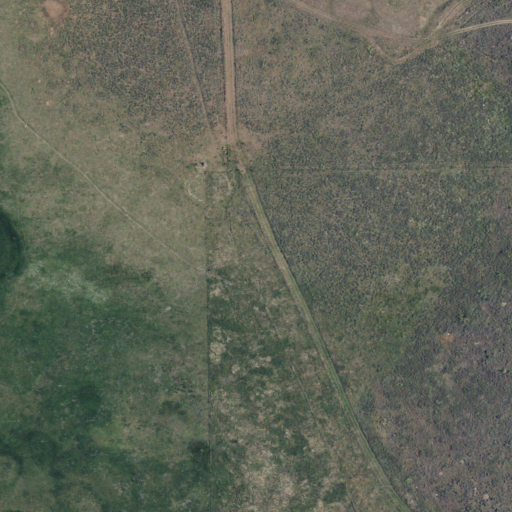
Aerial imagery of valley in Idaho named Rocky Canyon containing shrub, cultivated crops, open development, herbaceous wetlands, and grassland